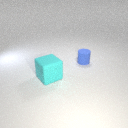
small blue rubber cylinder to the right of large cyan rubber cube